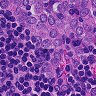
Metastatic tissue present: yes